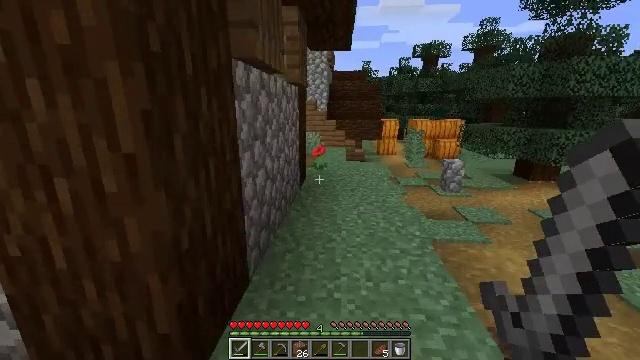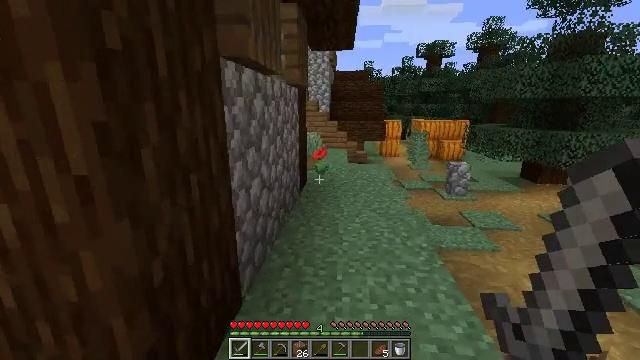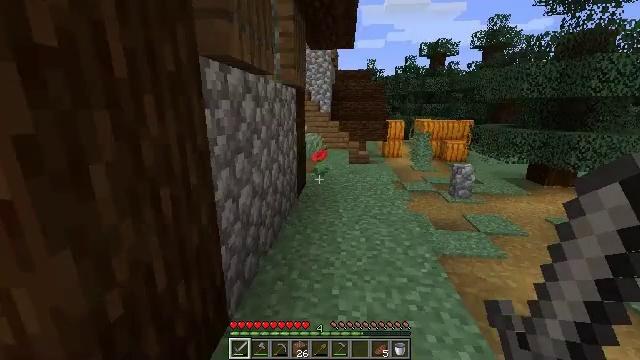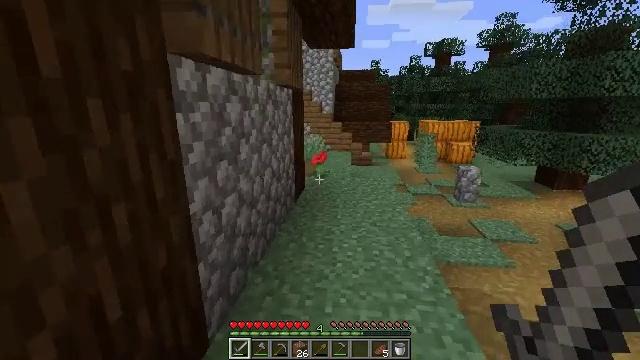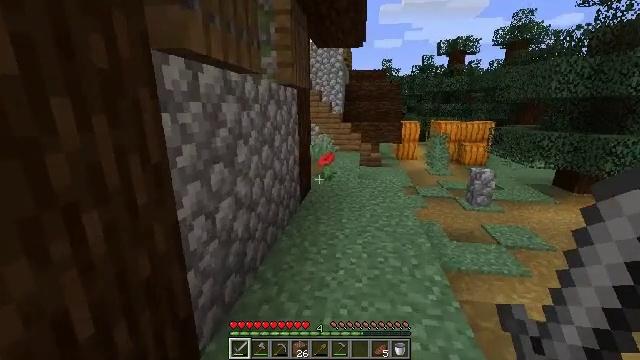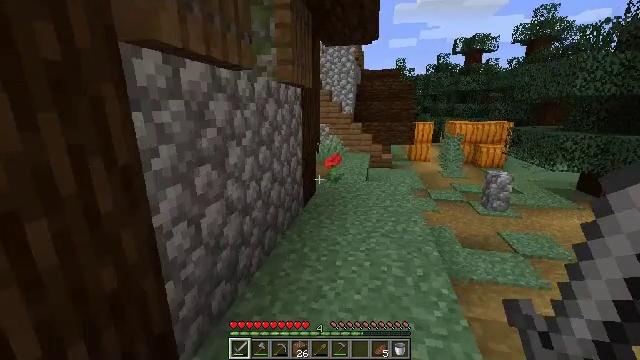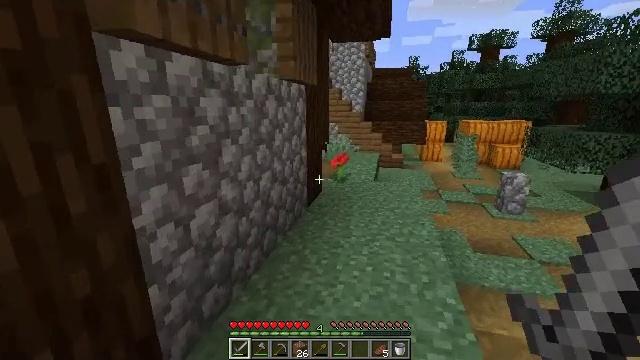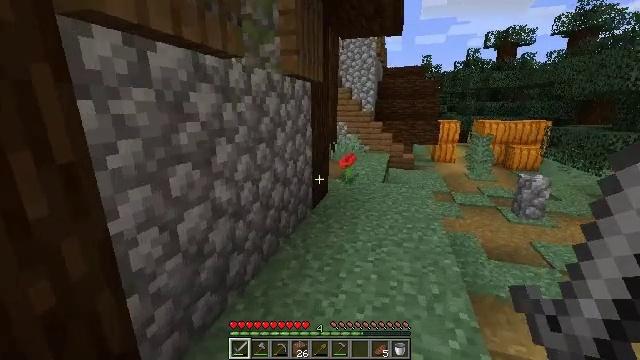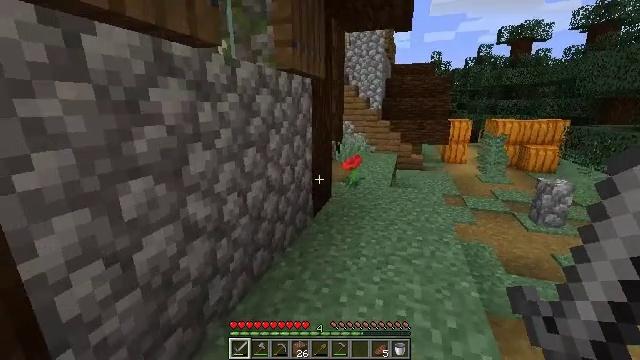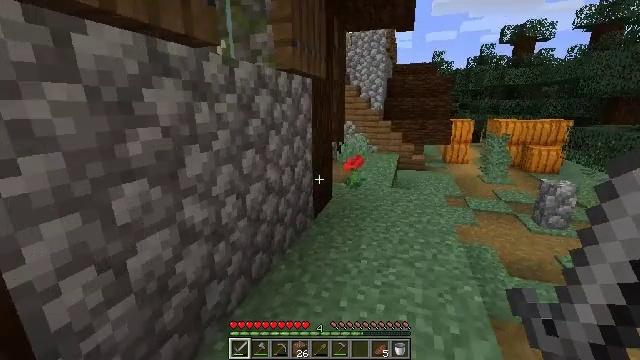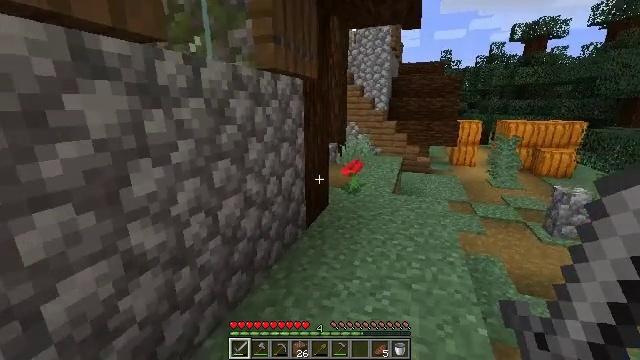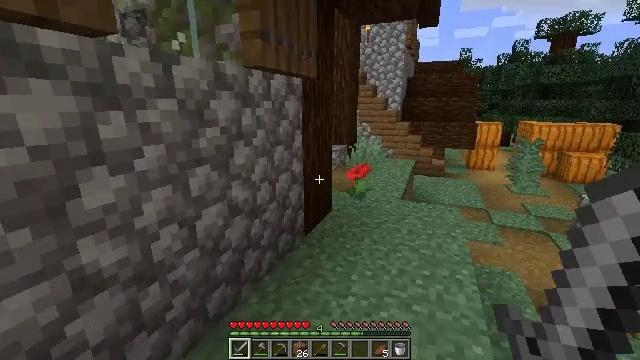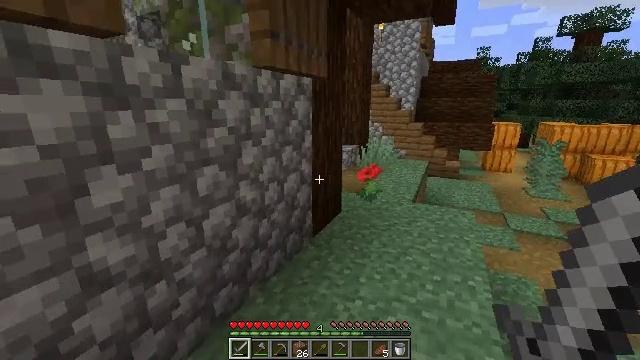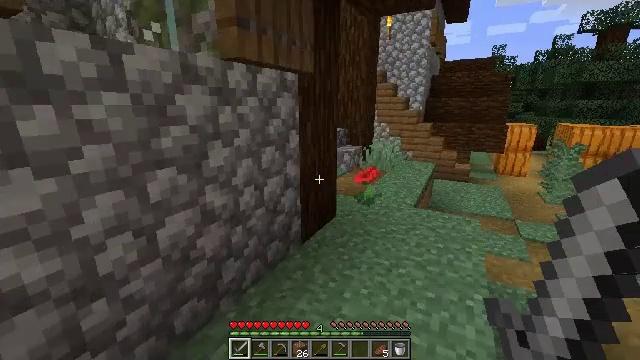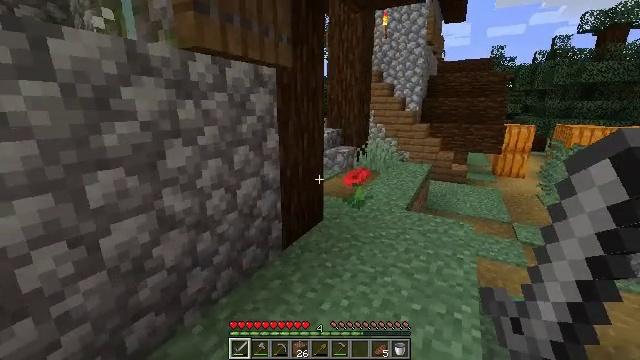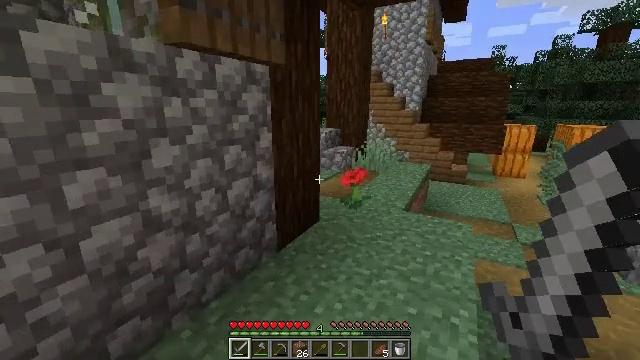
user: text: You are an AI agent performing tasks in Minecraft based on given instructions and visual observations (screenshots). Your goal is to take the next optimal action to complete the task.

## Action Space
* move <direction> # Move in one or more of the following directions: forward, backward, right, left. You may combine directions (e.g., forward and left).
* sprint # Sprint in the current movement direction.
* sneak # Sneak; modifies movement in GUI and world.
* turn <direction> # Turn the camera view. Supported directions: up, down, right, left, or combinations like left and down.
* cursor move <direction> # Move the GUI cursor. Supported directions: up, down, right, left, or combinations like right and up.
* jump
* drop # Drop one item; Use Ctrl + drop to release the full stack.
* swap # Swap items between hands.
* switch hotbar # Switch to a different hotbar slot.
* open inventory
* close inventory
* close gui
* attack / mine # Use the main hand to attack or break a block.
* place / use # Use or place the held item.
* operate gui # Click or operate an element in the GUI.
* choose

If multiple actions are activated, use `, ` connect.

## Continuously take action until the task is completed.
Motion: motion action
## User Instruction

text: Attack the spruce door to gather it.
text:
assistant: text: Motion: move forward and move right
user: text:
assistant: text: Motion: move forward and move right
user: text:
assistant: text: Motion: move forward and move right, turn left
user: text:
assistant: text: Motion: move forward and move right, turn left
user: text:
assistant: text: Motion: move forward and move right, turn left
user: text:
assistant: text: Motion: move forward, turn left
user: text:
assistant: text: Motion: move forward, turn left
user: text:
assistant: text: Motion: move forward, turn left
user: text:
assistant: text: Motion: move forward and move right
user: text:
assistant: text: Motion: move forward and move right, turn left
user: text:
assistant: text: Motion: move forward and move right, turn left
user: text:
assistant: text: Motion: move forward and move right, turn left
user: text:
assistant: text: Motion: move forward and move right, turn left
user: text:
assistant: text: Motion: move forward and move right
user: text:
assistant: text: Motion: move forward and move right
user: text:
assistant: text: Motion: move forward and move right
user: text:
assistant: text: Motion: move forward and move right
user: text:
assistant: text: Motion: move forward and move right, turn left
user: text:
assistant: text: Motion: move forward and move right, turn left
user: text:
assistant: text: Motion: move forward and move right
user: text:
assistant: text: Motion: move forward and move right, turn left
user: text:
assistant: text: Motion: move forward
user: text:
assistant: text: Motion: move forward
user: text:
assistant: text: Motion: move forward
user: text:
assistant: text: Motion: move forward
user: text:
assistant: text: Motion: move forward, turn left
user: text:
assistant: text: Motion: move forward and move right, turn left
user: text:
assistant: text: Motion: move forward and move right, turn left
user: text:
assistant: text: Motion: move forward and move right, turn left
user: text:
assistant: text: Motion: move forward and move right